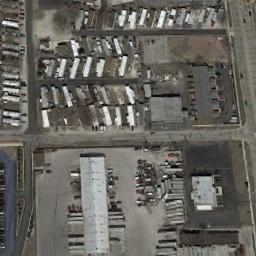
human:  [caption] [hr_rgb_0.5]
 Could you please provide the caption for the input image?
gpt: There are nine mobile homes here .

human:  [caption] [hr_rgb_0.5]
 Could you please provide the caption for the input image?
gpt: The dense mobile home park has some neatly settled mobile homes and a industrial area is next to the mobile home park .

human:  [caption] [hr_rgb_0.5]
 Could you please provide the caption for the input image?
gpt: The mobile home park is on the bare land next to the road .

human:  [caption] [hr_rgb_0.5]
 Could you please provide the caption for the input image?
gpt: There are many buildings in the mobile home park .

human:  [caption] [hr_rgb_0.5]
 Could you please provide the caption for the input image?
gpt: There are some buildings in the mobile home park .